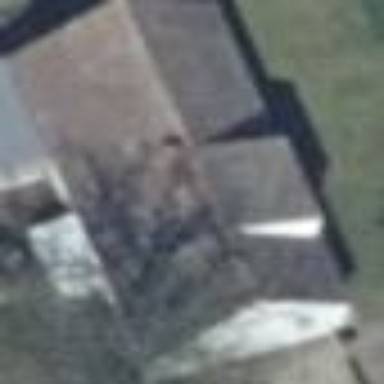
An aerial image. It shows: House with gabled roof oriented along the length of the building.